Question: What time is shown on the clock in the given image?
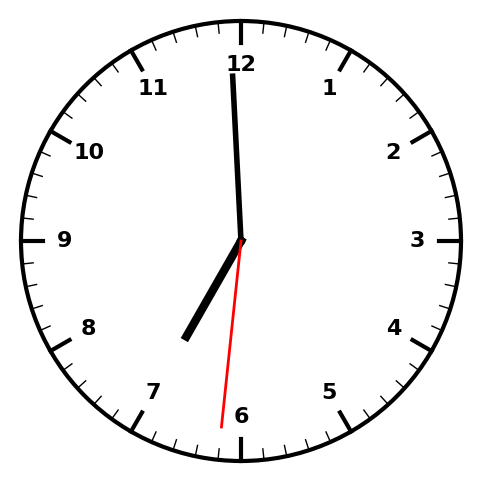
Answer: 06:59:31